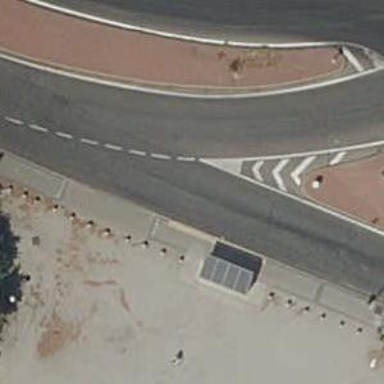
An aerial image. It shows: Public transport stop position.